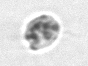
Label: Amoeba